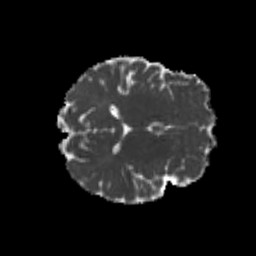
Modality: MD
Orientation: axial
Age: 24
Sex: female
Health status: healthy
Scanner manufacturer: philips
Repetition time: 7.395 s
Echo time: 0.08599 s